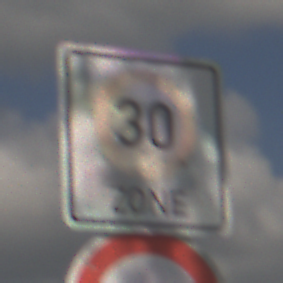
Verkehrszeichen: BeginnZone30
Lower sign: Ueberholverbot
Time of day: Midday
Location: Outdoor (RoadRail)
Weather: PartlyCloudy
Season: NotSpecified
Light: Natural